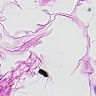
Metastatic tissue present: no